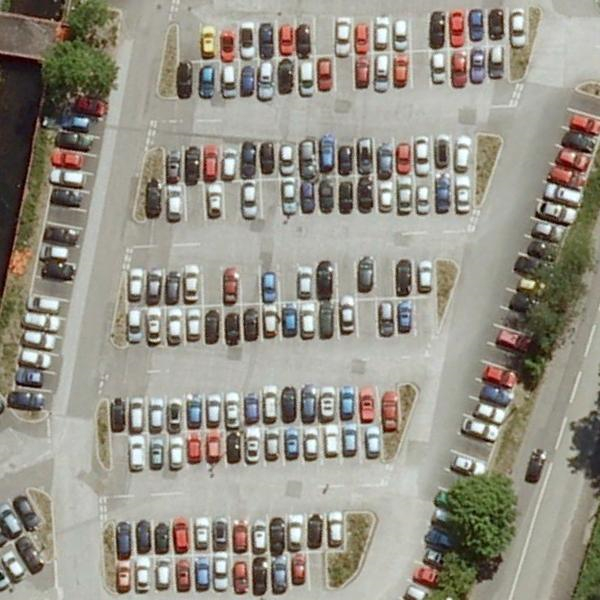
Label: Parking